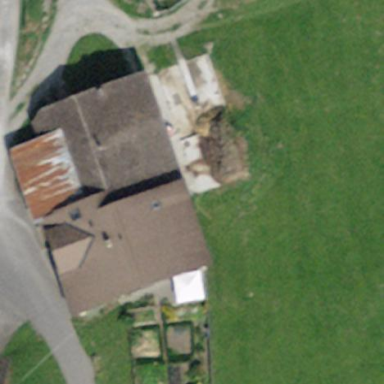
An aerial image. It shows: Farm building.